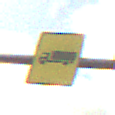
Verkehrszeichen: KFZZulaessigeGesamtmasse3Komma5TOhnePfeilsymbol
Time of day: Midday
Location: Outdoor (RoadRail)
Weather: PartlyCloudy
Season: NotSpecified
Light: Natural